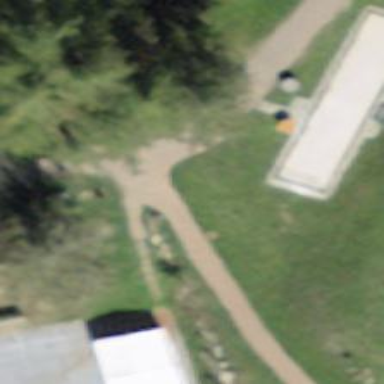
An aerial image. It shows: Road with steps.